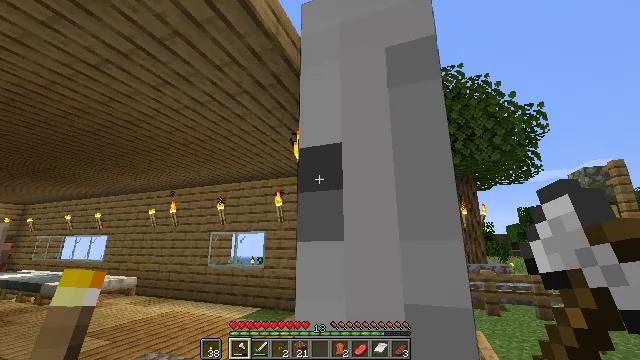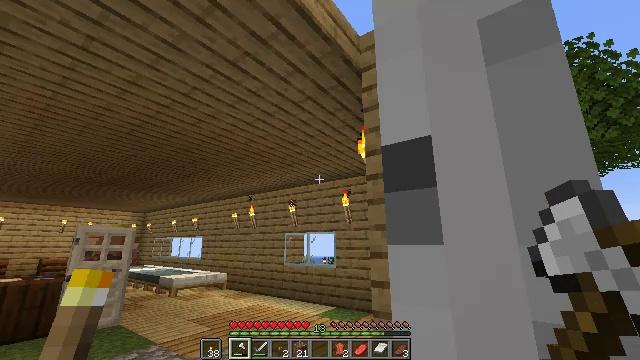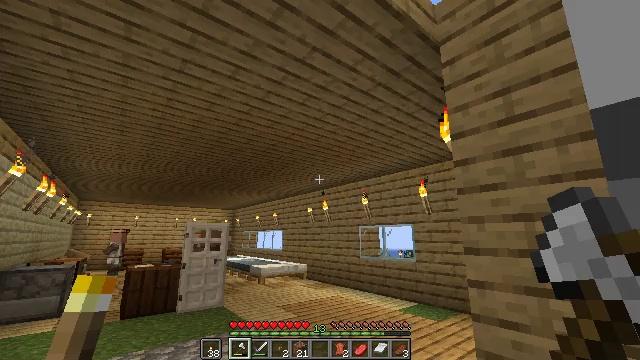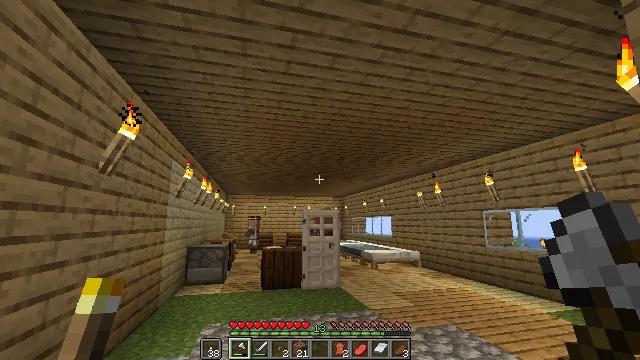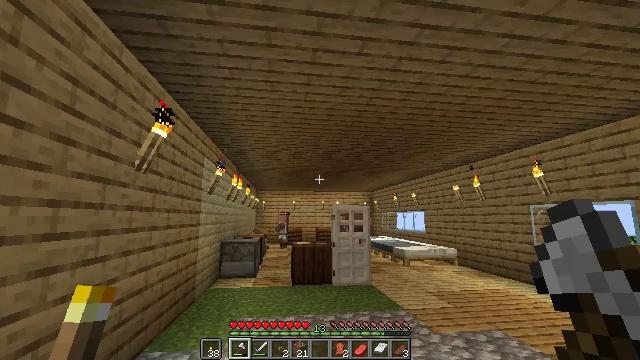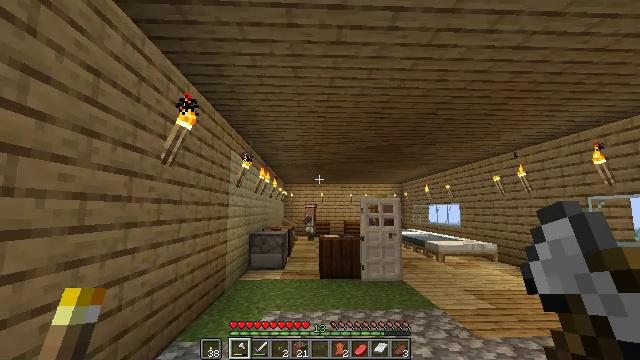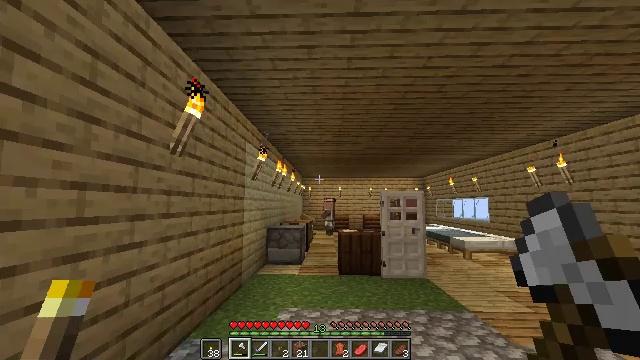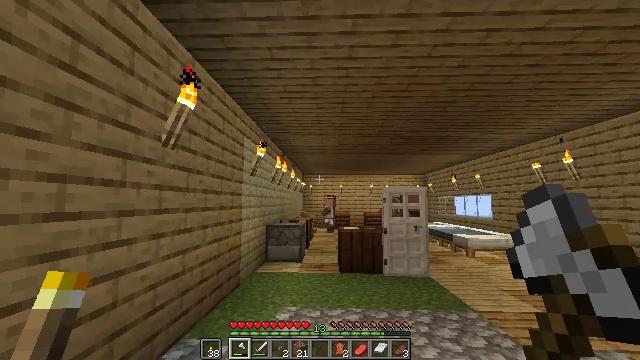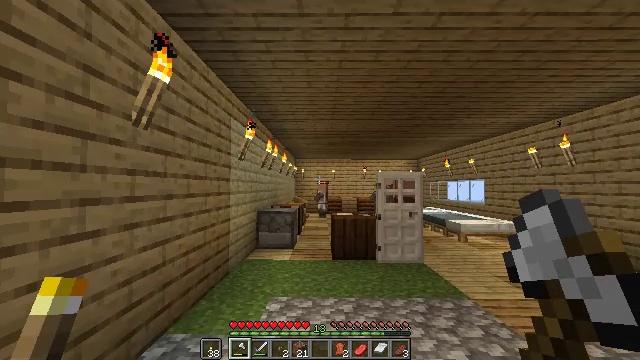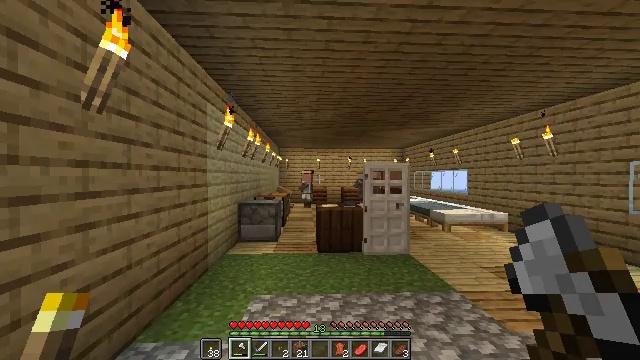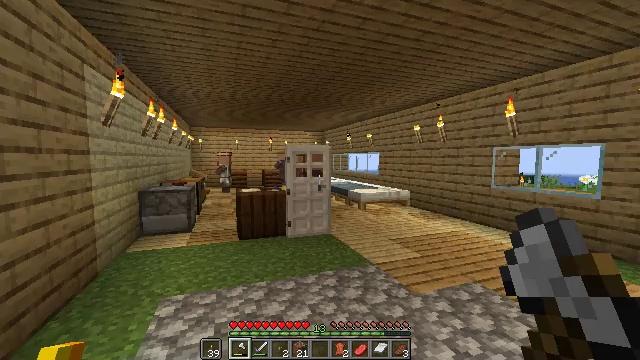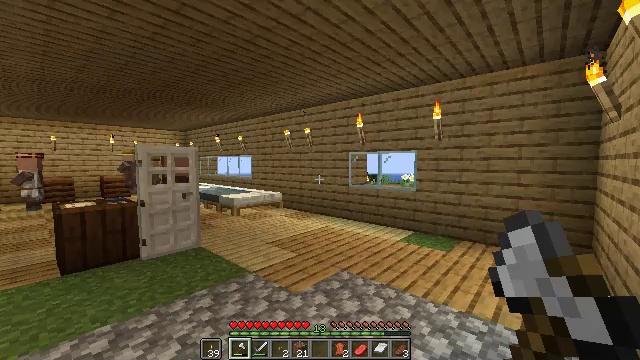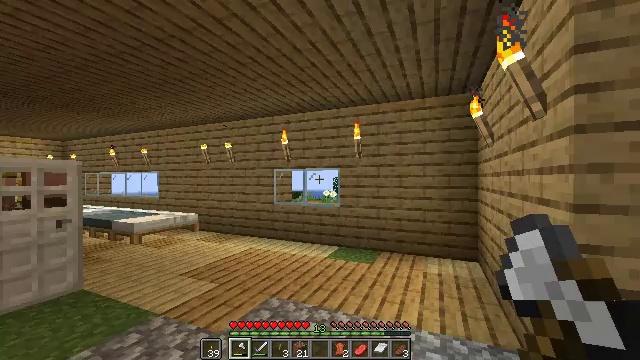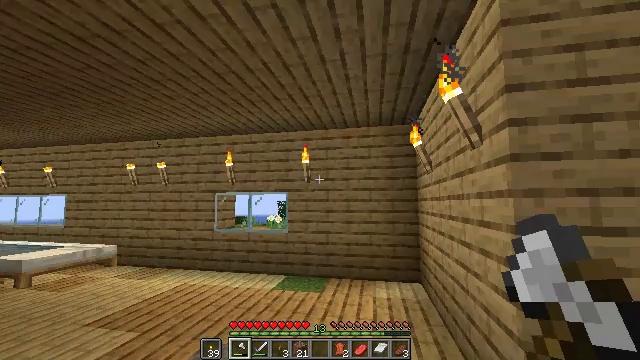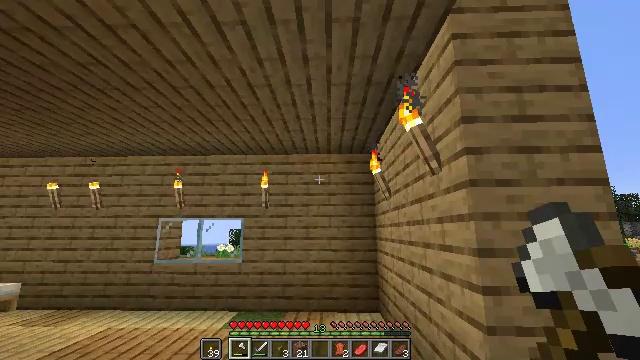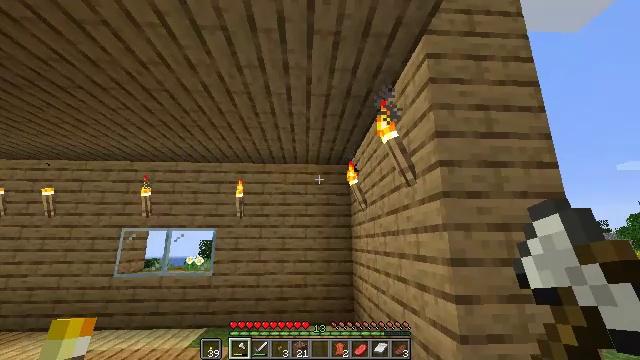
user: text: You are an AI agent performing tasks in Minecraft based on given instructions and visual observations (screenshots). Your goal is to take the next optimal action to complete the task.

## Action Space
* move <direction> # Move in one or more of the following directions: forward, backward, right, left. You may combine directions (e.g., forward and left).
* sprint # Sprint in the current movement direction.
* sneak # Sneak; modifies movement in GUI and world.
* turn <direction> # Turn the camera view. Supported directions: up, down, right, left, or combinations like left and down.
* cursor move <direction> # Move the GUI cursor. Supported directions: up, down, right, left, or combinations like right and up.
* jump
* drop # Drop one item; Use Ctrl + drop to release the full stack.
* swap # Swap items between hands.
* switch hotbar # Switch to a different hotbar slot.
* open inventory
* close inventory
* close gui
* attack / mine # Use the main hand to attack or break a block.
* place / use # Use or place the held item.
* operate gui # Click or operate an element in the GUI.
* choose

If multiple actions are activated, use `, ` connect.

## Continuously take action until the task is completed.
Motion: motion action
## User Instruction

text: Collect the oak planks from the structure.
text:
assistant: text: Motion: move forward, turn left
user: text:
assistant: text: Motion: move forward, turn left and down
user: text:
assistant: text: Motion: move forward, turn left and down
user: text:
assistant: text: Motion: move forward, turn left and down
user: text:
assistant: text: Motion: move forward, turn left and down
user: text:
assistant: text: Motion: move forward, turn left and down
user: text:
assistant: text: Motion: move forward
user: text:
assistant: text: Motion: move forward, turn right and down
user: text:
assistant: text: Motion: move forward, turn right and down
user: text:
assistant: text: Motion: move forward, turn right and down
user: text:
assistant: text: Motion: move forward, turn right
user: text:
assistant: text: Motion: move forward, turn right and up
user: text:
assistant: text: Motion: turn right and up
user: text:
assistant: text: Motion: turn right and up
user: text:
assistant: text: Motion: turn right and up
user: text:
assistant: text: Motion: turn right and up
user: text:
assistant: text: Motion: turn right
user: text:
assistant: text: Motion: no_op
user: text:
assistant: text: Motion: no_op
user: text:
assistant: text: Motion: no_op
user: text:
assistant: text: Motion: no_op
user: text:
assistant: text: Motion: no_op
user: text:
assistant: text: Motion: turn right
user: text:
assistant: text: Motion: no_op
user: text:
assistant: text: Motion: turn right
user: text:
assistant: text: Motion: turn right
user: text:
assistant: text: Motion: turn right
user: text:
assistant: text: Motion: turn right
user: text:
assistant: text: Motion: no_op
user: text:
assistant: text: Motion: no_op